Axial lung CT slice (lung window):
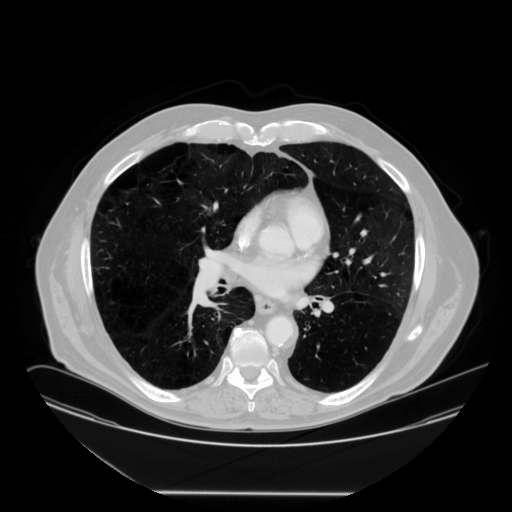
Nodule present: no